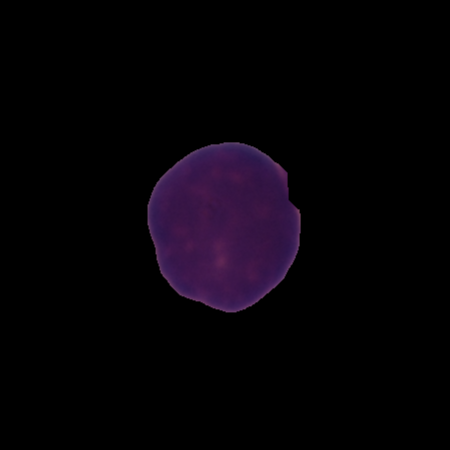
Label: healthy